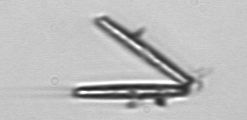
Label: Thalassionema